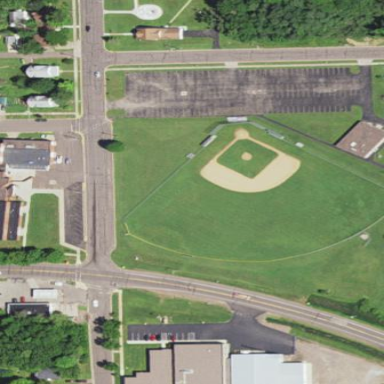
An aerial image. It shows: Baseball pitch for leisure land.